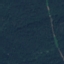
Land use / land cover class: Forest